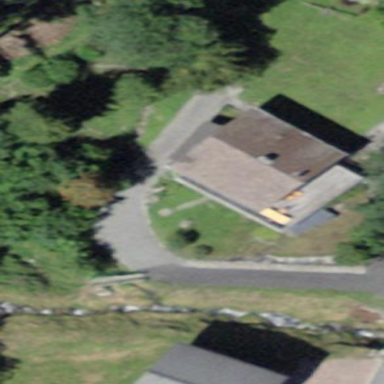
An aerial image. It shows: Simple and straightforward house.